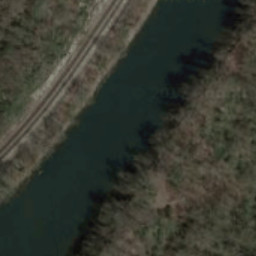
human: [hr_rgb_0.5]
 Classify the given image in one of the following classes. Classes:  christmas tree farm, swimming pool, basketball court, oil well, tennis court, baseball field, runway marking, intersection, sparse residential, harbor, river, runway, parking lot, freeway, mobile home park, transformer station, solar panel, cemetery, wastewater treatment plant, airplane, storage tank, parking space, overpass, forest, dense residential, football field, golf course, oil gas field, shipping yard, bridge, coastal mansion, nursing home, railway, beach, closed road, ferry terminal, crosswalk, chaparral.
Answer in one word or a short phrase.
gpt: river